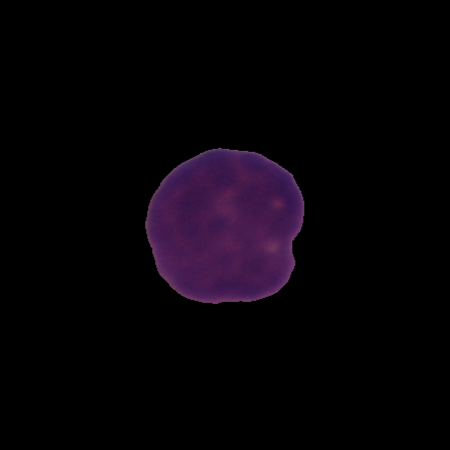
Label: healthy